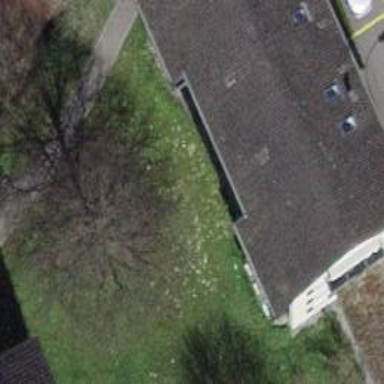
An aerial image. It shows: Building with tile roof.